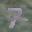
Label: 7